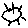
Label: sun